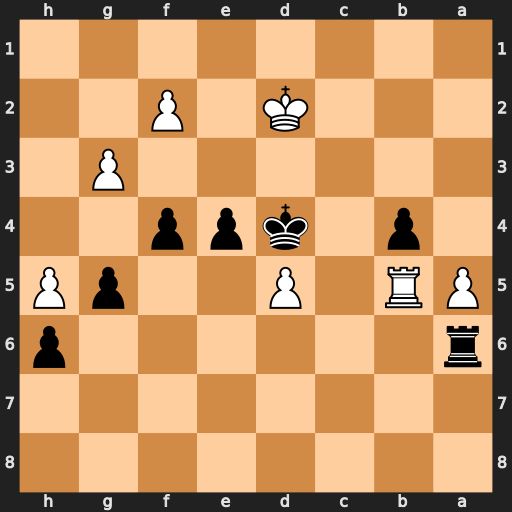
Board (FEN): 8/8/r6p/PR1P2pP/1p1kpp2/6P1/3K1P2/8
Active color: b
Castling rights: -
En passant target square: -
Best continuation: Kc4 Rb6 Rxa5